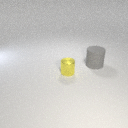
small yellow metal cylinder in front of large gray rubber cylinder